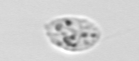
Label: Amoeba